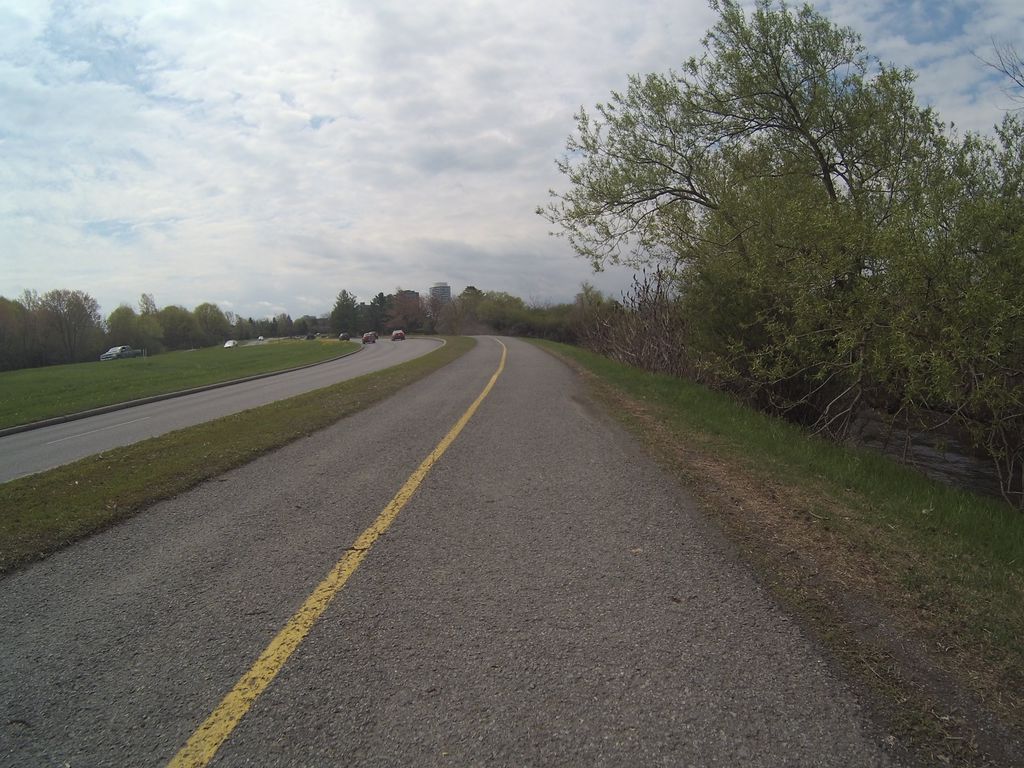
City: ottawa-gatineau